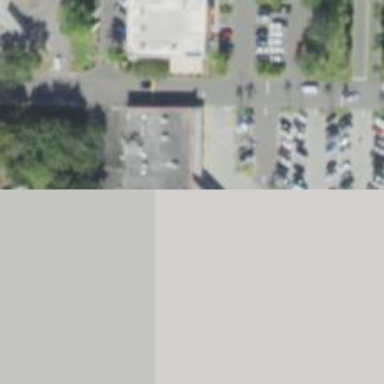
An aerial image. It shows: Fitness centre on leisure land.